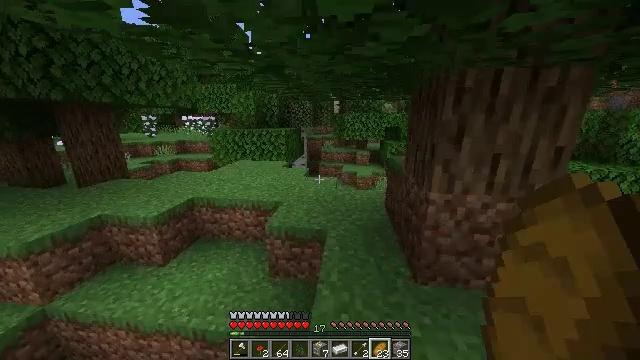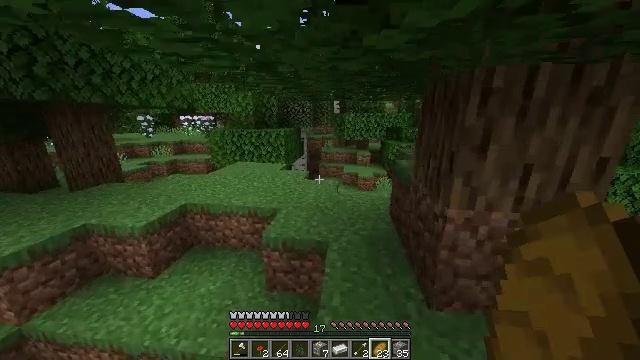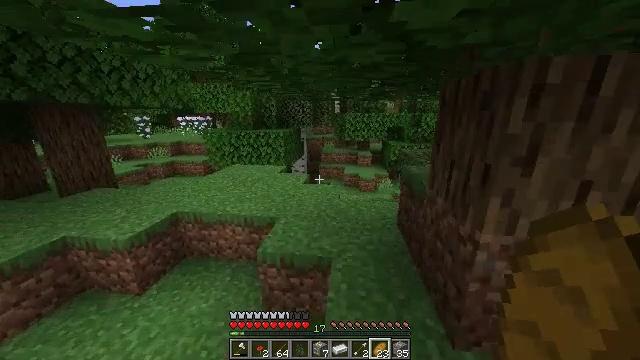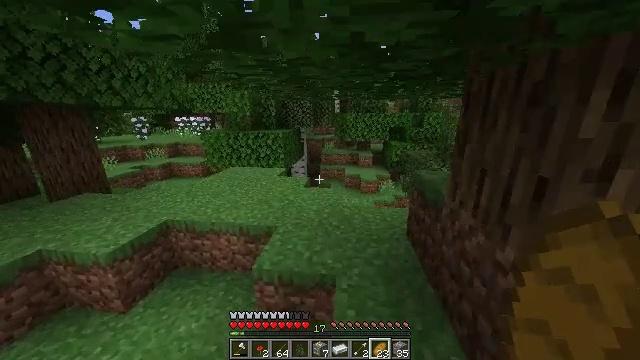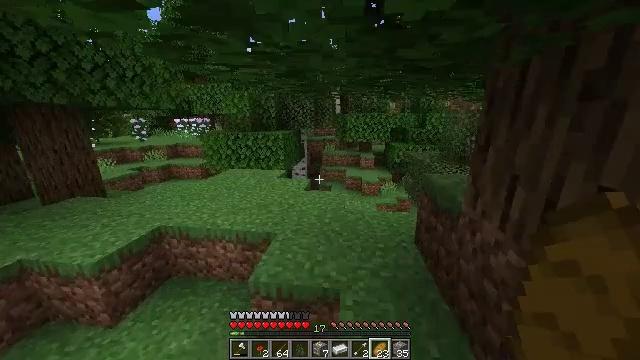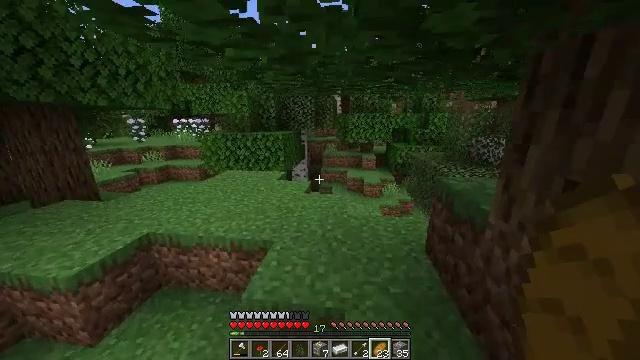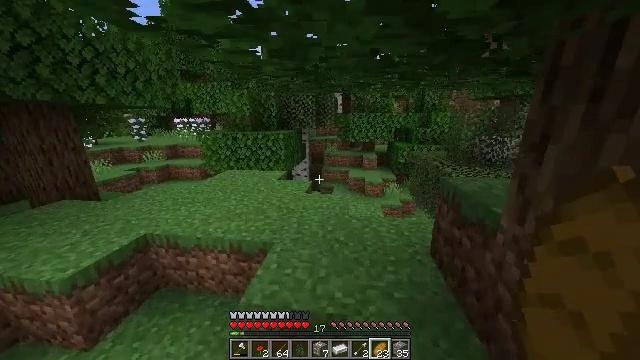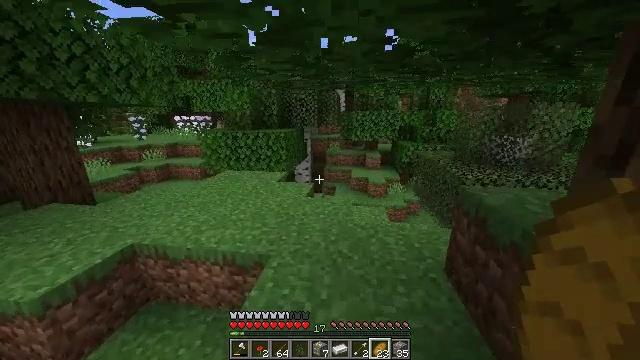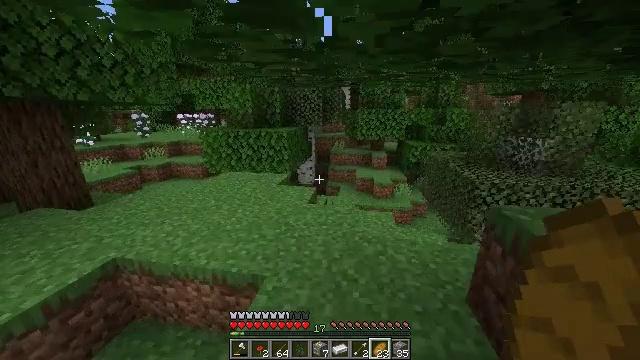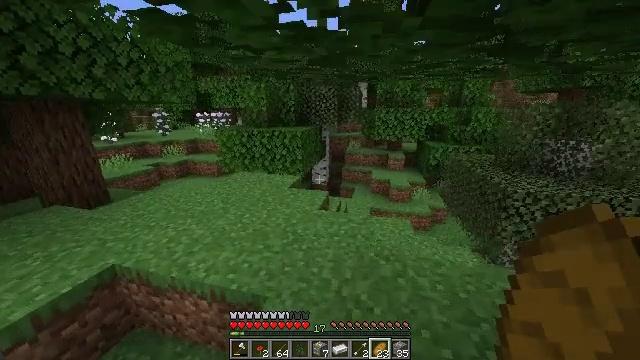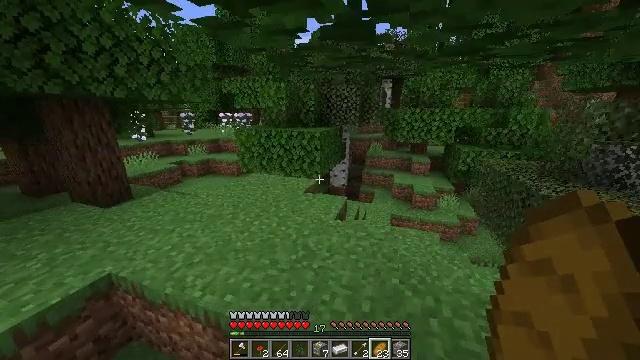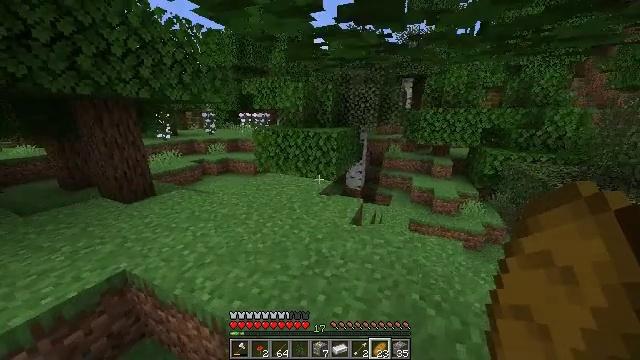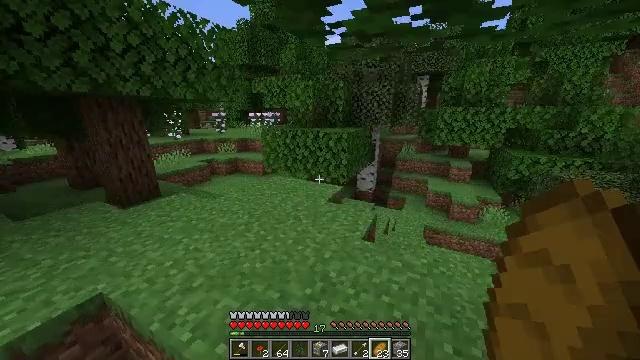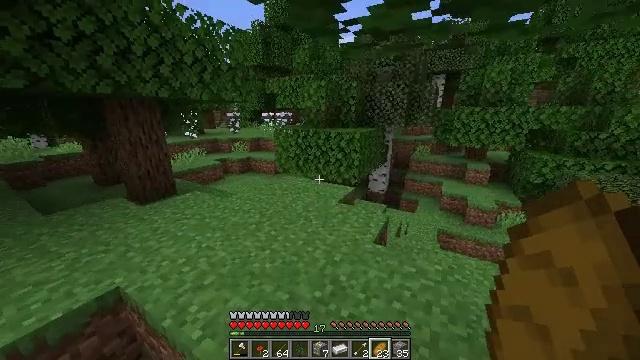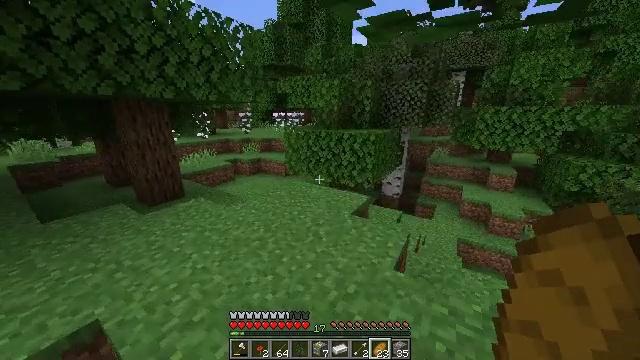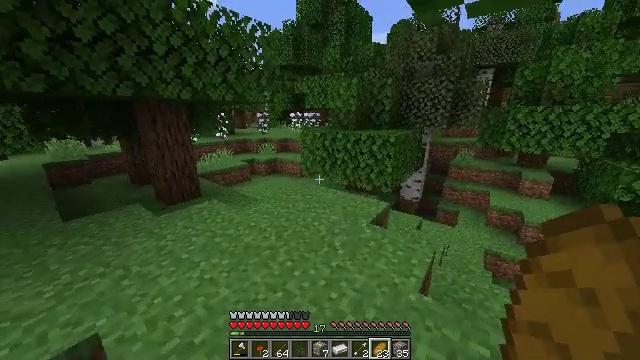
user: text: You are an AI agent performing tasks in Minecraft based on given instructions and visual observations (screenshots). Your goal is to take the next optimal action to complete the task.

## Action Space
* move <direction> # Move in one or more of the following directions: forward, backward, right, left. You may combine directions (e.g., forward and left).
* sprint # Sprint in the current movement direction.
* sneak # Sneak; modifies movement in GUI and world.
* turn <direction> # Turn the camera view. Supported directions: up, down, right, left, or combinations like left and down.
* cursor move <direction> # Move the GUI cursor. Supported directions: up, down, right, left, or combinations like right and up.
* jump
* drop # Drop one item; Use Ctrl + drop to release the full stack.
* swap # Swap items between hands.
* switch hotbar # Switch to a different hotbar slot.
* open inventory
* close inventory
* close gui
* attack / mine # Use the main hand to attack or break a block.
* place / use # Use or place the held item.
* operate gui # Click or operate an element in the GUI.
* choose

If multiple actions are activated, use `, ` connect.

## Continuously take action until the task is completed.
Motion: motion action
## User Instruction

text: Gather grass block for landscaping.
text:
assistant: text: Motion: move forward, sprint
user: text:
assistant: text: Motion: move forward, sprint
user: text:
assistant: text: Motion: move forward, sprint
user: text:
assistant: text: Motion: move forward, sprint
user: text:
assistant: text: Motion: move forward, sprint
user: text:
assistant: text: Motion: move forward, sprint
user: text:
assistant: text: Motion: move forward, sprint
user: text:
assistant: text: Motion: move forward, sprint, turn left
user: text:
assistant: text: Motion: move forward, sprint, turn left
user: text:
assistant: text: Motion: move forward, sprint, turn left
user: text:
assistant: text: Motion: move forward, sprint, turn left
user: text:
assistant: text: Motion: move forward, sprint, turn left
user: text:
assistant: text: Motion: move forward, sprint, turn left
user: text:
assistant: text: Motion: move forward, sprint, turn left
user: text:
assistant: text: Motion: move forward, sprint, turn left
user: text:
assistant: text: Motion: move forward, sprint, turn left
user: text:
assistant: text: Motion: move forward, sprint
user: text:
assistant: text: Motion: move forward, sprint, turn left
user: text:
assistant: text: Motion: move forward, sprint, turn left
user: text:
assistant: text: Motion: move forward, sprint
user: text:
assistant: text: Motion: move forward, sprint, turn left
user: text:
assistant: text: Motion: move forward and move left, sprint
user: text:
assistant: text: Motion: move forward and move left, sprint
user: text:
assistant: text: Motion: move forward and move left, sprint
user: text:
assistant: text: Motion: move forward, sprint
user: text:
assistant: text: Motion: move forward, sprint
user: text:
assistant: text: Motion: move forward, sprint
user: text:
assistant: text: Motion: move forward, sprint
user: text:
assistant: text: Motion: move forward, sprint
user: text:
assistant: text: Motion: move forward, sprint